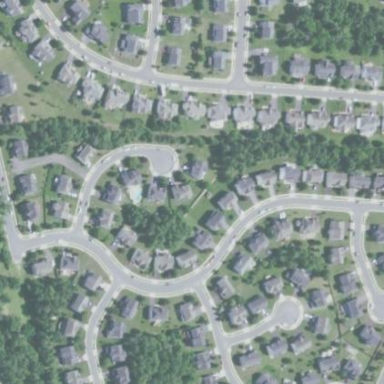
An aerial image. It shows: Residential neighbourhood.